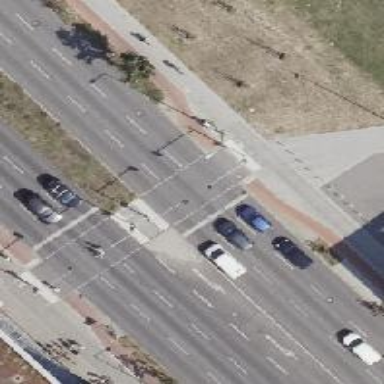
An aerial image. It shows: Crossing with traffic signals.